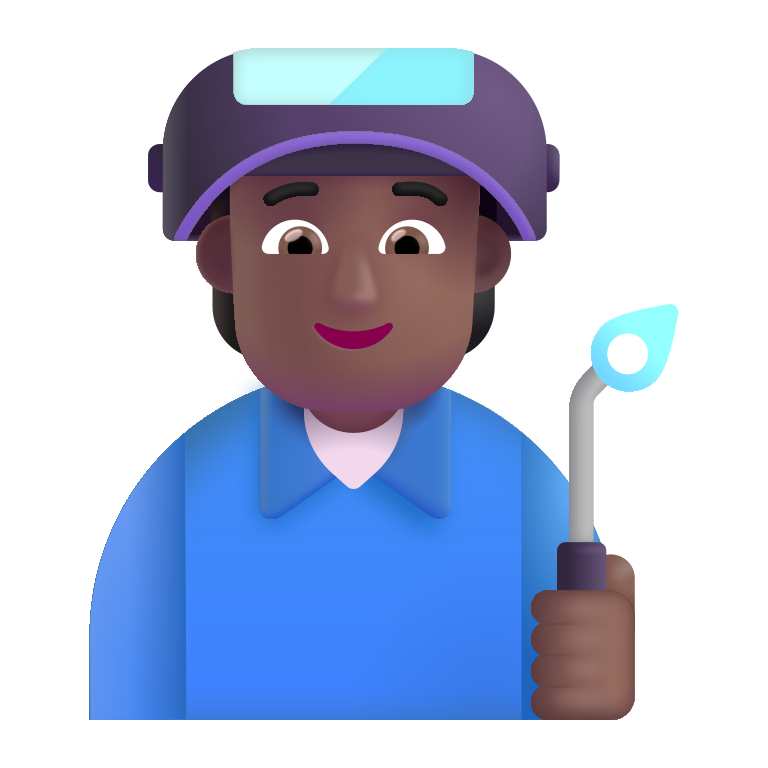
factory worker color  dark